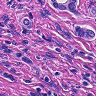
Metastatic tissue present: yes